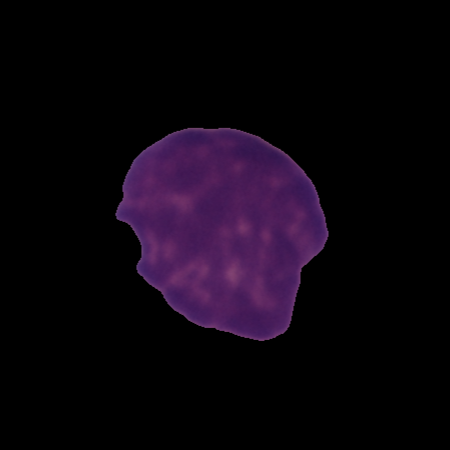
Label: cancer